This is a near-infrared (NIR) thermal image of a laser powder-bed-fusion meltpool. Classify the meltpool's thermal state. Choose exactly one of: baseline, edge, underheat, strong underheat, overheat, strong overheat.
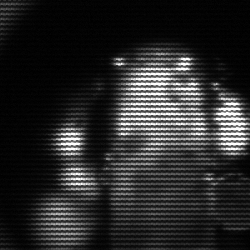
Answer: strong underheat